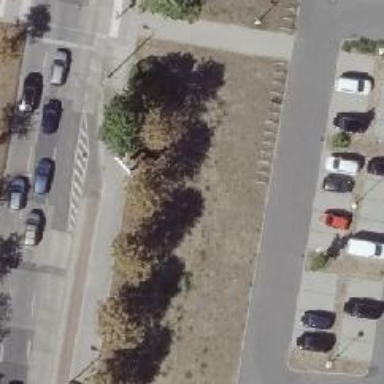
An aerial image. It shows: Avenue lined with broadleaved deciduous trees.